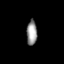
Tissue: lung
Cell type: Smooth muscle cells
Senescence score: 0.5695
Nuclear area (px): 255
Mean DAPI intensity: 149.604